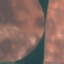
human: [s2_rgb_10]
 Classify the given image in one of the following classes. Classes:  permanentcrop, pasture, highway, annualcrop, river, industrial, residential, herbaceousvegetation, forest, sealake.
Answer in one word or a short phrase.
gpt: AnnualCrop